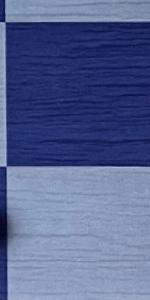
Label: Empty